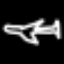
Label: airplane